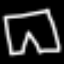
Label: pants